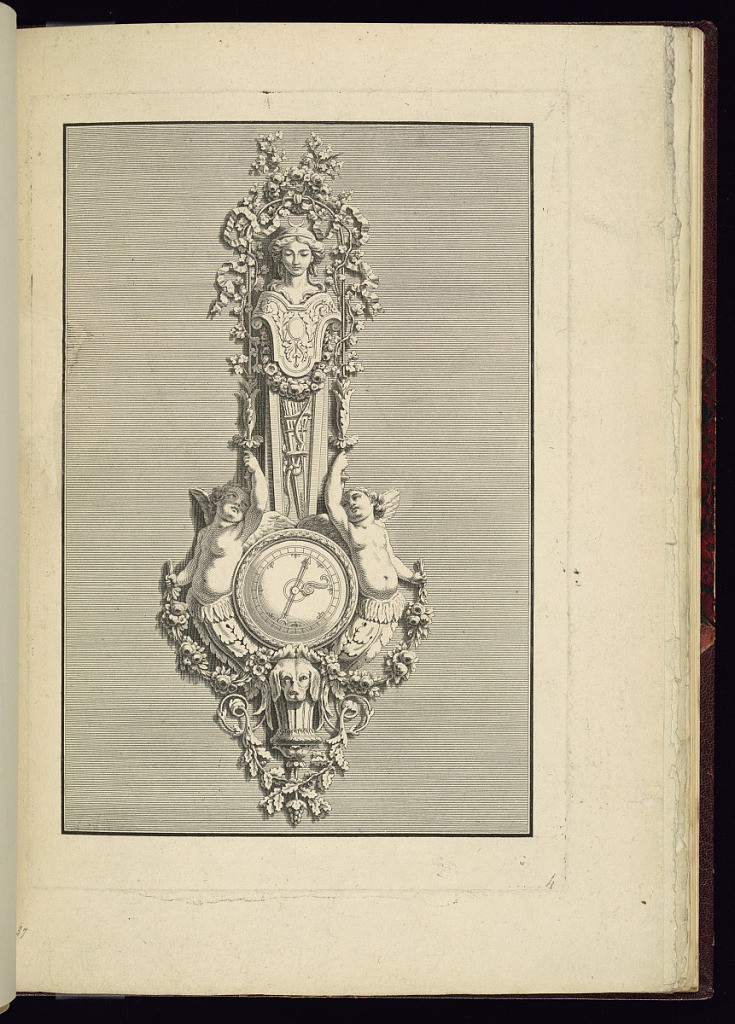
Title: Wall Barometer Design
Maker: Jean François Forty, active 1775 – 1790
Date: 1775–94
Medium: Etching and engraving on paper
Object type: Print
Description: Design for a wall barometer, before lettering, featuring scrolling leaves (rinceaux), fleurons, festoons of flowers, winged putti morphing into scrolling leaves, a dog's head, quiver of arrows, foliate branches, ribbons, and a herm bust of a woman with a crescent moon on her head (probably the Greek and Roman goddess and personification of the moon, Selene/Luna).